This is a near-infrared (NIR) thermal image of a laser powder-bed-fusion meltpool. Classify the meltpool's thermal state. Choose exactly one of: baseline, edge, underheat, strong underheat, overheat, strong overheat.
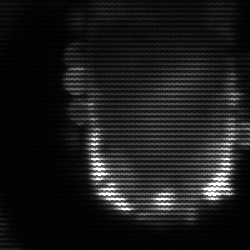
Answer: baseline